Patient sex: F
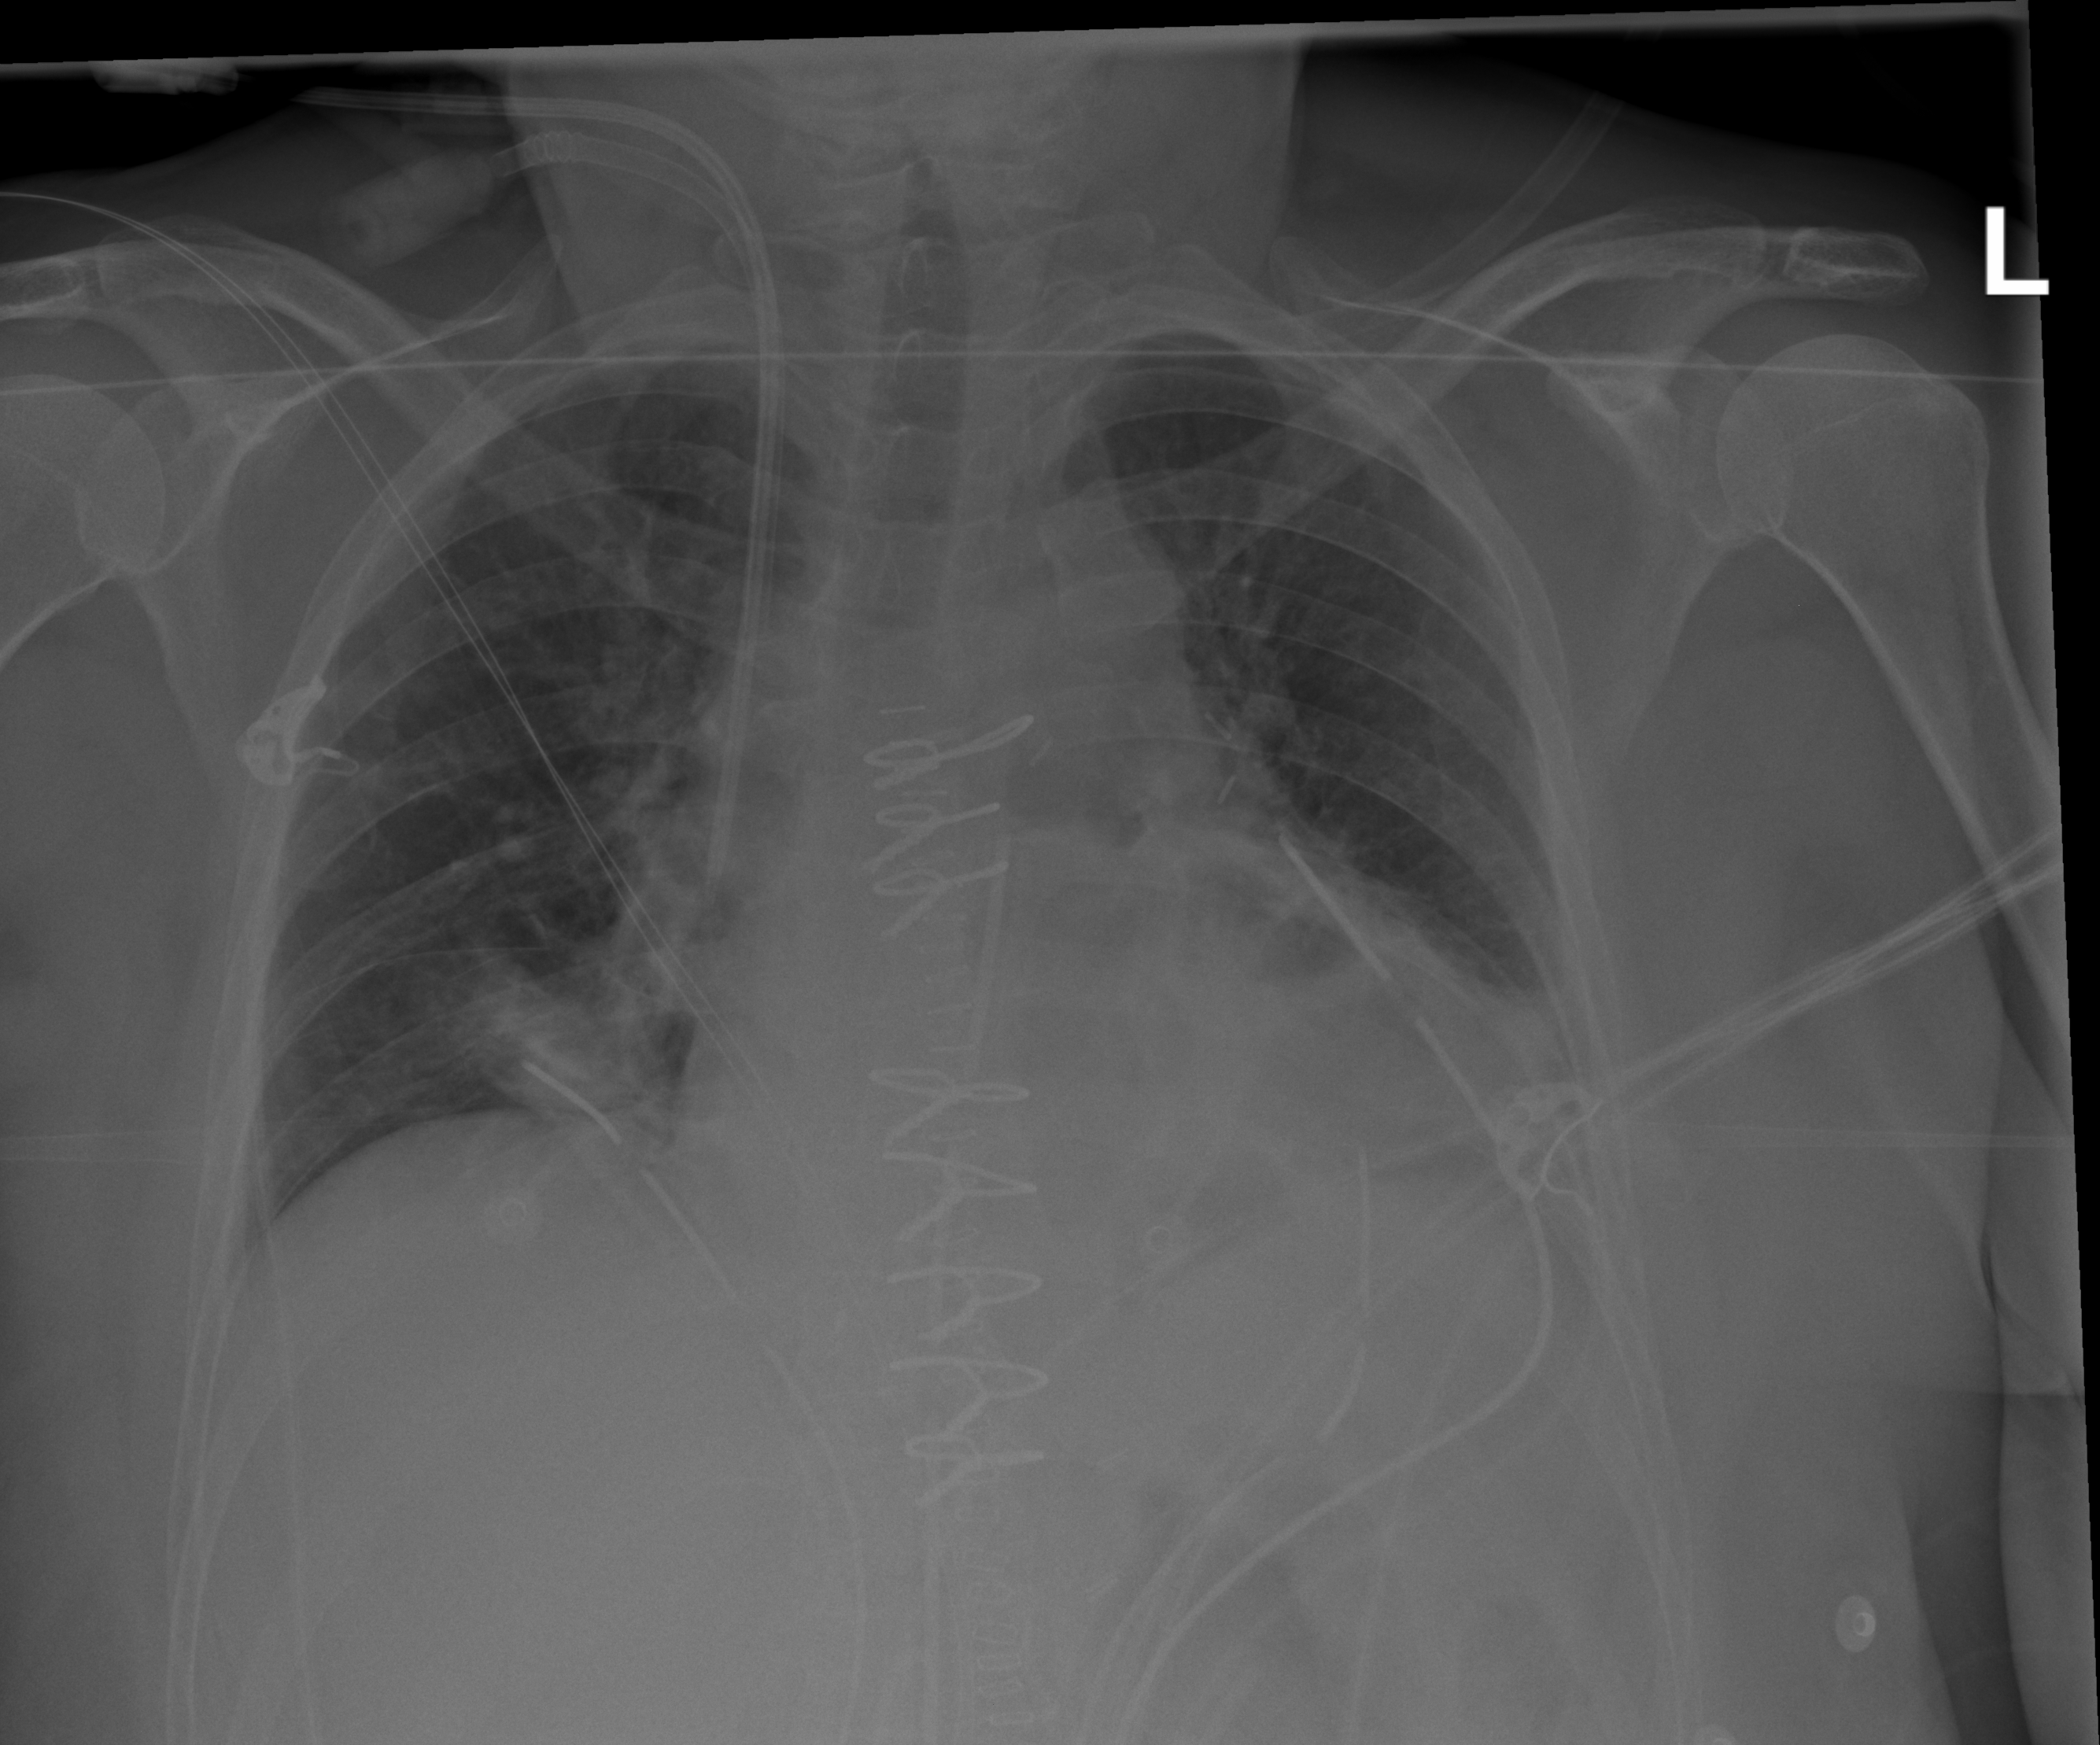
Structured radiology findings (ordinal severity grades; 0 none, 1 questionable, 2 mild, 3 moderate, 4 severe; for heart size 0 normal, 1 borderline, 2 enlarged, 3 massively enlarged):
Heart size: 1
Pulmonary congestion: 1
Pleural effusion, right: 0
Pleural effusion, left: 2
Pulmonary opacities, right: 2
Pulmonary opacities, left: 2
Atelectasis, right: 2
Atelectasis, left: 2